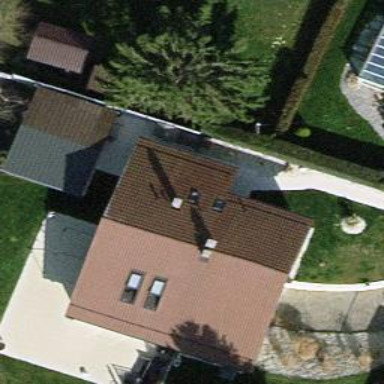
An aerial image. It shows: Simple and straightforward house.